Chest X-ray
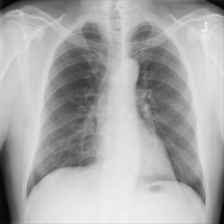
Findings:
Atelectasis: negative
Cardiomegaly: negative
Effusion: negative
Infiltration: negative
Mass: negative
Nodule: negative
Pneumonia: negative
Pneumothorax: negative
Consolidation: negative
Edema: negative
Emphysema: negative
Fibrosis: negative
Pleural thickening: negative
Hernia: negative